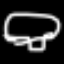
Label: mushroom